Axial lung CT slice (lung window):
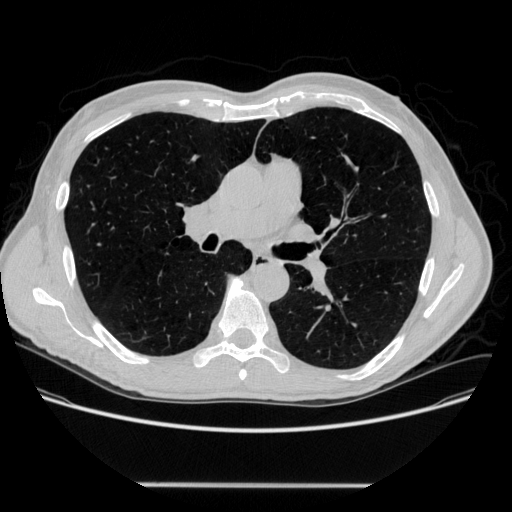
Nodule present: no